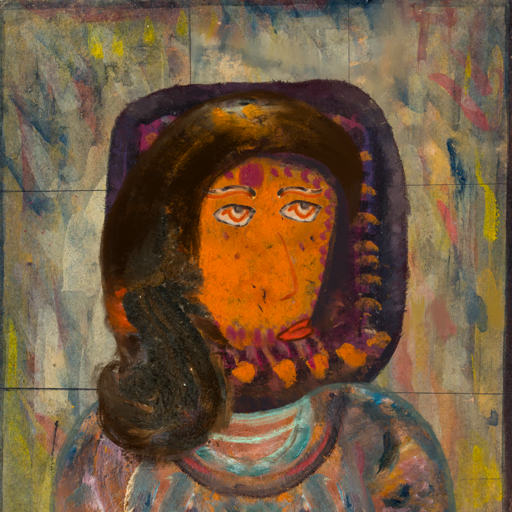
Background: GypsyMother, Head And Neck Side: Doll_w_Hair, Face Side: Experience, Bust: Boggyland, Hair Side: Gypsy_Queen, Head Accessory: Blank, Second Necklace: Blank, Necklace: Blank, Baby: Blank